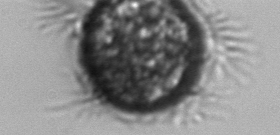
Label: Pelagostrobilidium